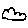
Label: cloud